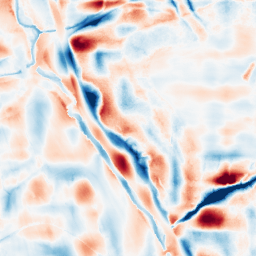
Category: wavelet
Decomposition family: wavelet_dwt
Decomposition parameters: wavelet: sym4
level: 5
Upsampling method: regularized
Upsampling parameters: scale: 4
lambda_reg: 0.001
Upsampling scale: 4